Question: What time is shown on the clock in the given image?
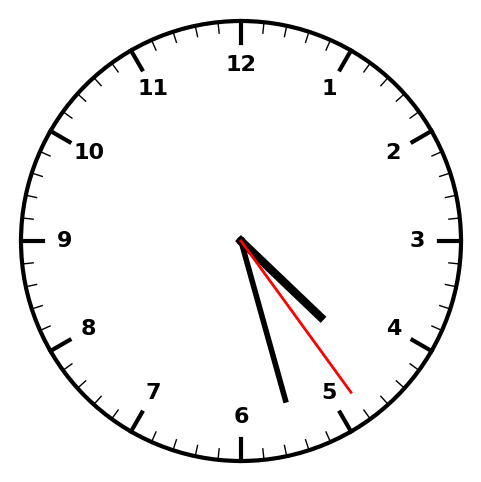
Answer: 04:27:24